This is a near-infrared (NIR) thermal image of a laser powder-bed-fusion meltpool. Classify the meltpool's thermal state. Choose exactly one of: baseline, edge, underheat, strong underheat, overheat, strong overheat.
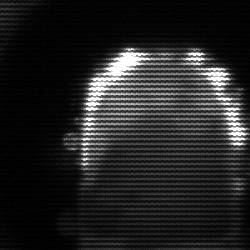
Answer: baseline